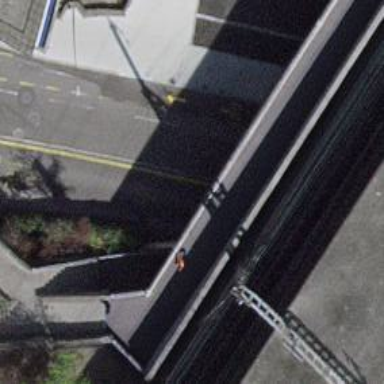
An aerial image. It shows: Secondary road with asphalt surface. There are sidewalks on both sides. The road passes through building tunnel. There is bus lane on the left and shared bus-cycling lane on the left.